Question: >
<URL>
I am trying to figure out what is wrong with this code
'$query = "UPDATE $table SET '$_GET[qty]'=$_GET[newprice] WHERE 'id'='1'";'
> this is what $query looks like - UPDATE retail_12x18 SET '25'=100 WHERE 'id'='1'You have an error in your SQL syntax; check the manual that corresponds to your MySQL server version for the right syntax to use near ''25'=100 WHERE 'id'='1'' at line 1
I have put backticks ' every which way and cant get it to go through, always the same error message.

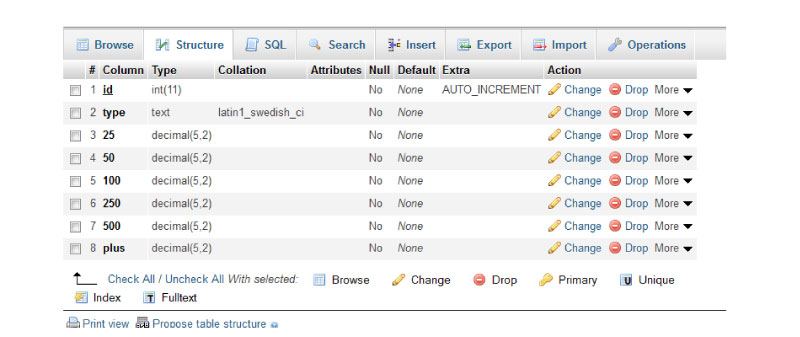
Answer: use backtick around your field name:
'''
UPDATE table SET '25' = '{thevalue}', '100' = '{thevalue}', '200' = '{thevalue}' WHERE wherefield = '{wherevalue}'
'''
See here (look for 'backtick' word): <URL>